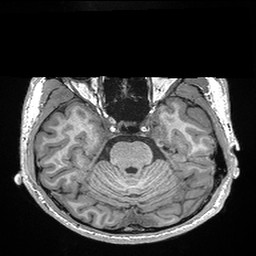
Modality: T1w
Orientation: coronal
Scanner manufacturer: siemens
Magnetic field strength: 3 T
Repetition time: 2.3 s
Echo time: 0.00298 s